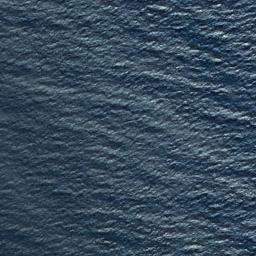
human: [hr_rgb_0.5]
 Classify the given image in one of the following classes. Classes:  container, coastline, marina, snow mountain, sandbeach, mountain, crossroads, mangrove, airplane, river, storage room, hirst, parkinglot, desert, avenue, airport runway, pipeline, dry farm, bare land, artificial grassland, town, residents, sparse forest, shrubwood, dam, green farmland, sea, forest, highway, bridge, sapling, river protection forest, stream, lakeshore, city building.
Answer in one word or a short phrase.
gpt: sea